Question: I have this API call in my parent component.
I am trying to pass down it's data as props to be consumed by their child components.
The data that the component is passing is the initial state of the variable instead of the API data. This messes up the rest of the application.
This is my code
'''
import React, { useState, useEffect } from 'react';
import './App.css';
import Playlists from './Playlists';
import PlaylistFilter from './PlaylistFilter';
import axios from 'axios';
function App() {
const [filters, setFilters] = useState(['initial state'])
const [playlists, setPlaylists] = useState([])
useEffect( ()=> {
axios.get('/api/filters')
.then(res => setFilters(res.data.filters))
.catch(err => console.log(err))
}, [])
//console.log(filters)
useEffect( ()=> {
axios.get('/api/playlists')
.then(res => setPlaylists(res.data.filters))
.catch(err => console.log(err))
}, [])
//console.log(playlists)
return (
<div className="App">
<PlaylistFilter filters={filters} />
<Playlists playlists={playlists} />
</div>
);
}
export default App;
'''
(also the URLs are like that because I have configured the proxy in my package.json)
when I was checking the API call with console.log it was running it a first time showing only the default values and then it printed the API call 3 more times like so

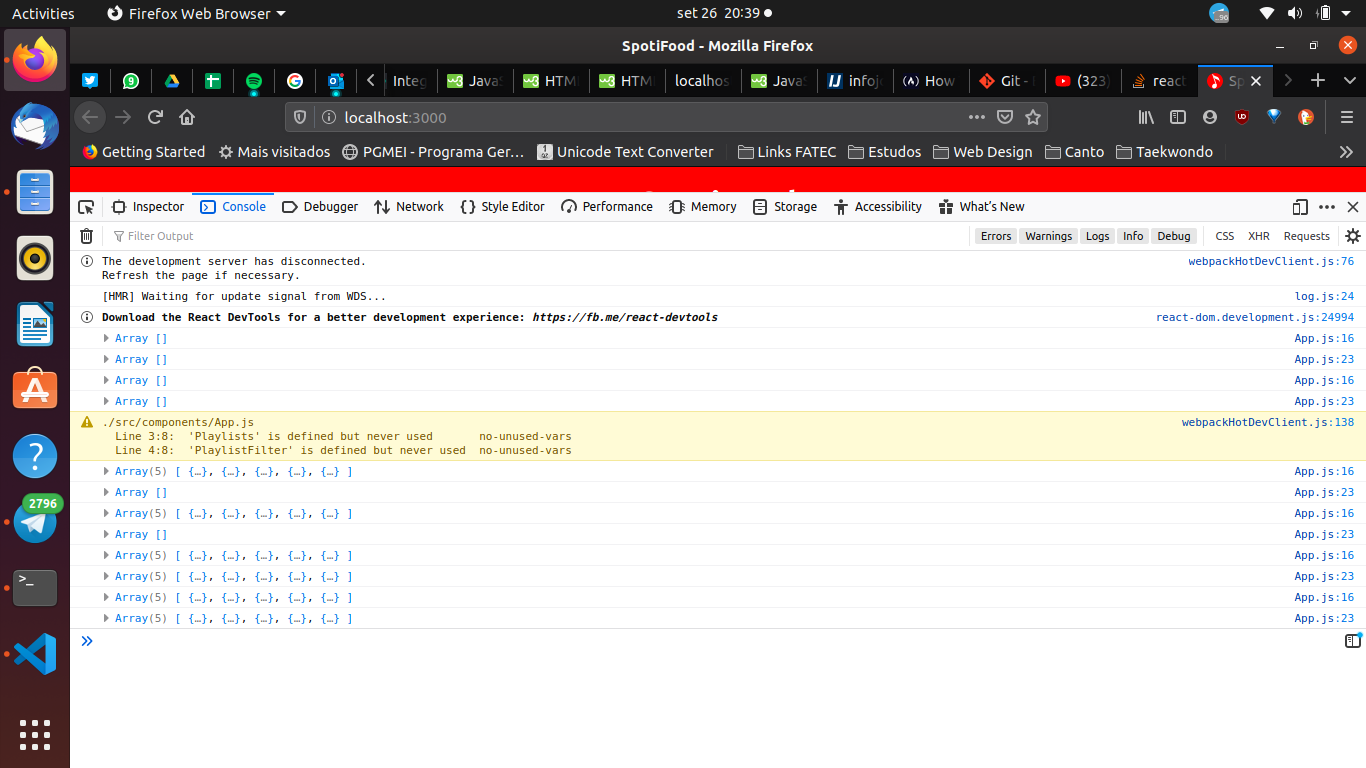
Answer: One option is to only render the app once both 'filters' and 'playlists' have been populated. Set their initial state to undefined or null, then use conditional rendering:
'''
function App() {
const [filters, setFilters] = useState();
const [playlists, setPlaylists] = useState();
// ...
return (
<div className="App">
{
filters && playlists && (<>
<PlaylistFilter filters={filters} />
<Playlists playlists={playlists} />
</>)
}
</div>
);
}
'''
This way, if 'PlaylistFilter' and 'Playlists' expect the initial prop passed down to be populated, they won't choke up on initial mount.